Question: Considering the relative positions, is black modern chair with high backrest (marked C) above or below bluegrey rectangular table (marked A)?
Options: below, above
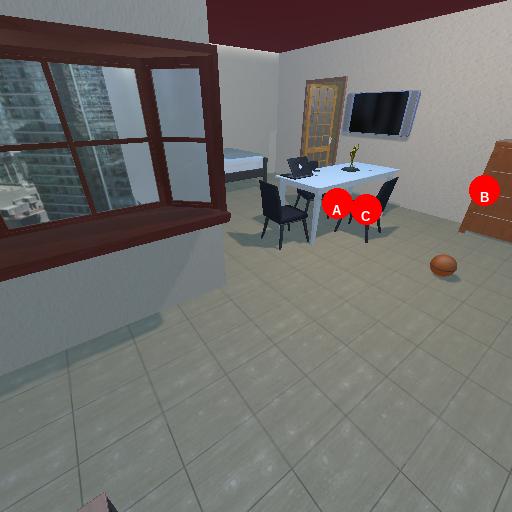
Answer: below